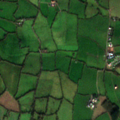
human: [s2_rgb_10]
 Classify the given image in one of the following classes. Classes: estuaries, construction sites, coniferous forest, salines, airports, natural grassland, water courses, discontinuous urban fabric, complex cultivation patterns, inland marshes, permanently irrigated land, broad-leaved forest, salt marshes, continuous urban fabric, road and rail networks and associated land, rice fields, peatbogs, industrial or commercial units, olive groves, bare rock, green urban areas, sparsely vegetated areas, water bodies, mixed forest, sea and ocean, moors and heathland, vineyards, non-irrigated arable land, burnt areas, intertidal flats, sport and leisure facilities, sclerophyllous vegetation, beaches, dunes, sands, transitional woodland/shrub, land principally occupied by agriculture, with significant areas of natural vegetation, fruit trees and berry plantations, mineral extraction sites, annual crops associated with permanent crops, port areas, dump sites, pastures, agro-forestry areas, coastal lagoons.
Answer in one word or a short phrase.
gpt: pastures